Question: I have a Universal iOS app and the iPad version uses an interface called 'PerformancePair.xib' which I load in the following way:
'''
_pairView = [[[NSBundle mainBundle] loadNibNamed:@"performPair" owner:self options:nil] objectAtIndex:0];
'''
When that line is executed, I get the following error:
'''
2014-07-25 12:18:17.432 R2Lm[48976:60b] *** Terminating app due to uncaught exception
'NSInternalInconsistencyException', reason: 'Could not load NIB in bundle:
'NSBundle </Users/Me/Library/Application Support/iPhone Simulator/7.1-64/Applications/698D6EC4-2150-492B-9935-96B56FF95AE2/R2Lm.app> (loaded)'
with name 'performPair''
*** First throw call stack:
(
0 CoreFoundation 0x0000000101e95495 __exceptionPreprocess + 165
1 libobjc.A.dylib 0x000000010199599e objc_exception_throw + 43
2 CoreFoundation 0x0000000101e952ad +[NSException raise:format:] + 205
3 UIKit 0x000000010079d742 -[UINib instantiateWithOwner:options:] + 775
...MORE STACK TRACE HERE....
'''
You can see that I have correctly named the RestorationID with '"performPair"' and that my 'PerformancePair.xib' is in my build phase.

What else am I missing here?
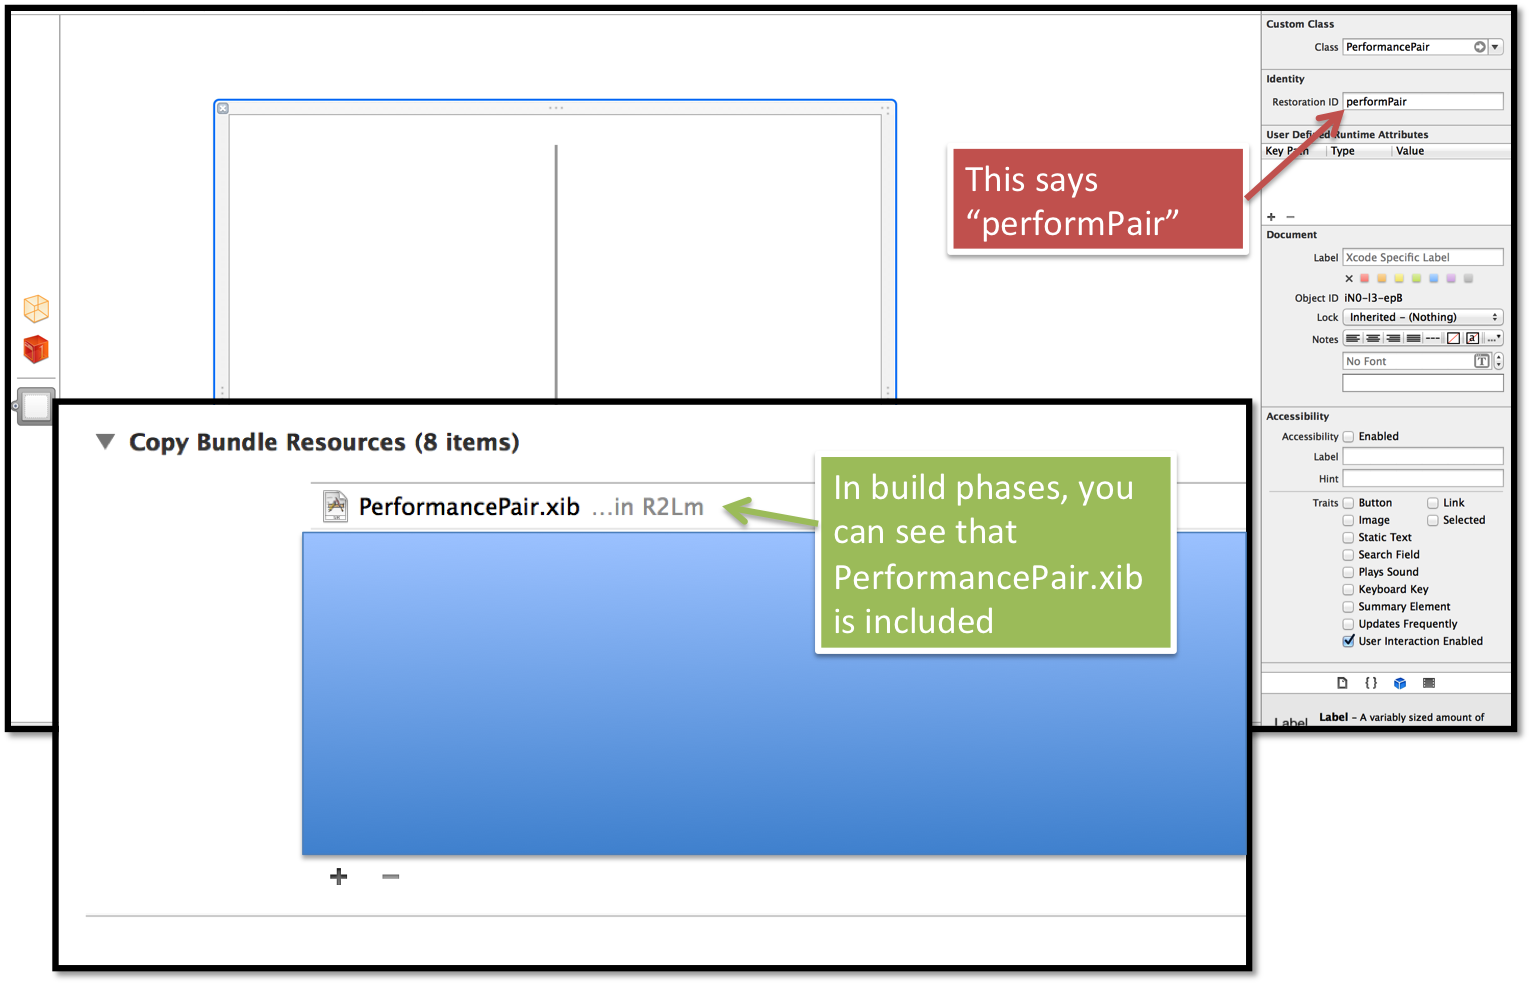
Answer: You have to use the name of the nib file in 'loadNibNamed:'.
'''
_pairView = [[[NSBundle mainBundle] loadNibNamed:@"PerformancePair" owner:self options:nil] objectAtIndex:0];
'''